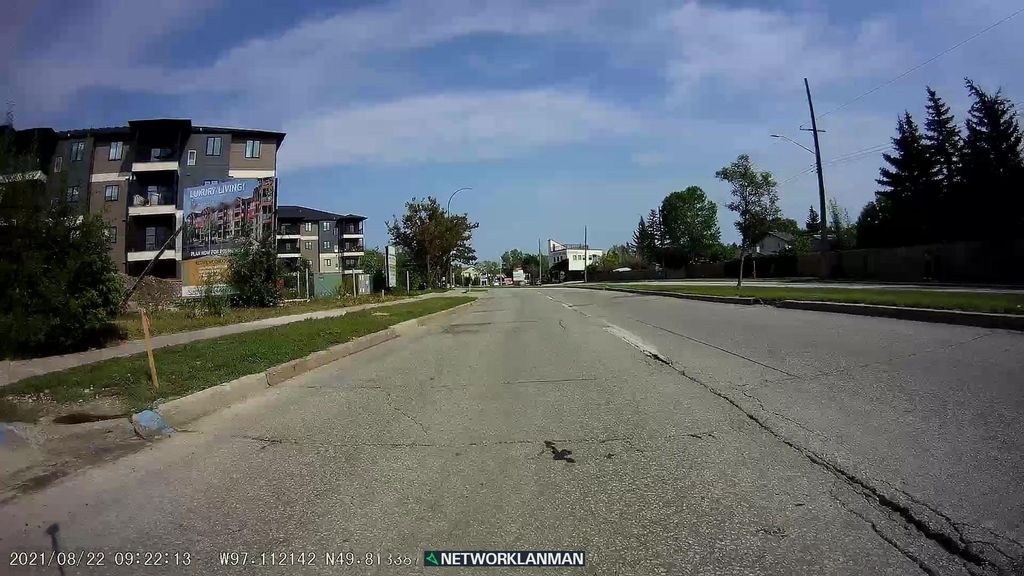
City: winnipeg